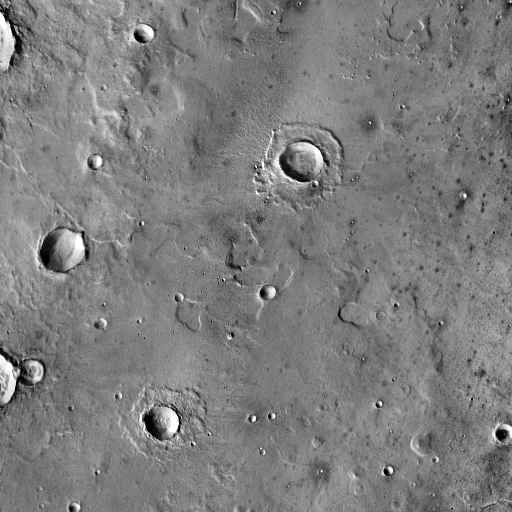
Crater classes present: Background, Other, Layered, Buried